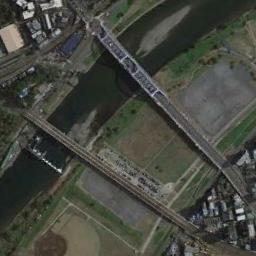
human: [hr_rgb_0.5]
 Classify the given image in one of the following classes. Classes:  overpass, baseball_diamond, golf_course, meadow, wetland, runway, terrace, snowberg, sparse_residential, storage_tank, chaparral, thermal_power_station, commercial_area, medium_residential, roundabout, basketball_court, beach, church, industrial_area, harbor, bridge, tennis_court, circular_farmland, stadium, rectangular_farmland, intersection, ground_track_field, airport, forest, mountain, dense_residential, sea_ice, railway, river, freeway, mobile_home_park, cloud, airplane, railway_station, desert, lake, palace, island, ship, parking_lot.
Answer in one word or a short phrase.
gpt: bridge